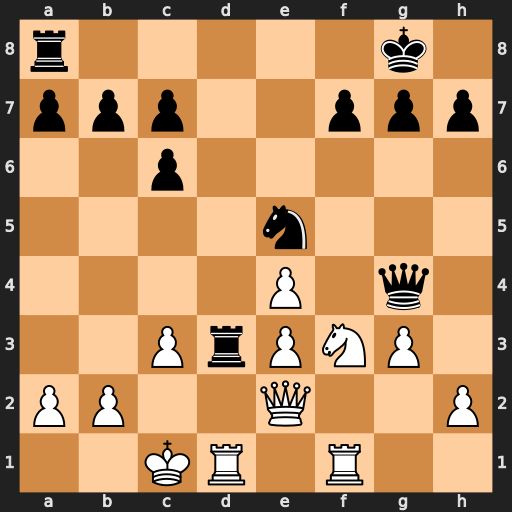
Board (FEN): r5k1/ppp2ppp/2p5/4n3/4P1q1/2PrPNP1/PP2Q2P/2KR1R2
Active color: w
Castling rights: -
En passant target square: -
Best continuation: Rxd3 Nxd3+ Qxd3